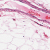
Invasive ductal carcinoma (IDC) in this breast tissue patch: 0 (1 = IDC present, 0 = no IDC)